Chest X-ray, AP view. Patient: 56 years old, sex F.
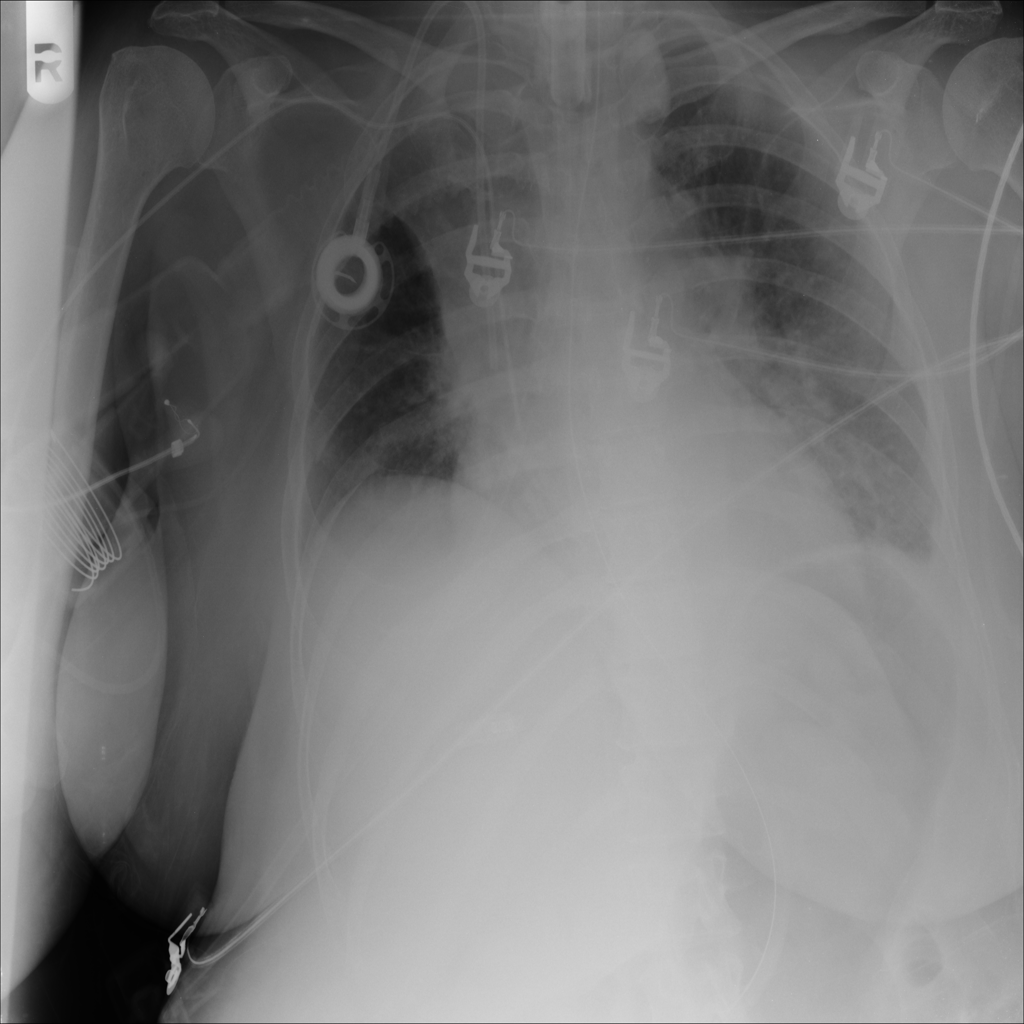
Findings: Infiltration